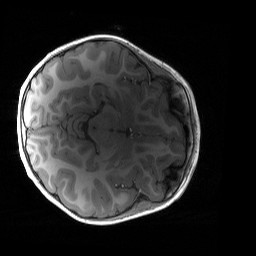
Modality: T1w
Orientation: axial
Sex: female
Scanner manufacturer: siemens
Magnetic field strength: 3 T
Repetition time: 1.9 s
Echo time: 0.00243 s